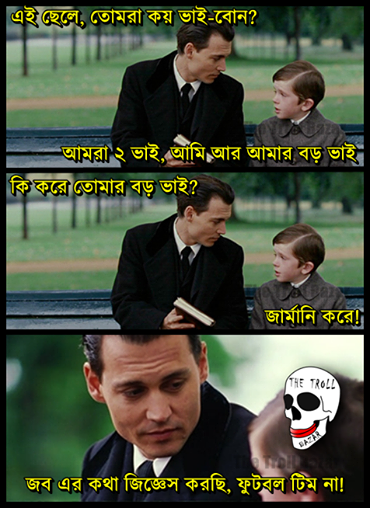
Text: এই ছেলে তোমরা কই ভাই-বোন? আমরা ২ ভাই, আমি আর আমার বড় ভাই কি করে তোমার বড় ভাই? জার্মানি করে! জব এর কথা জিজ্ঞেস করছি, ফুটবল টিম না!
Label: Non Hate